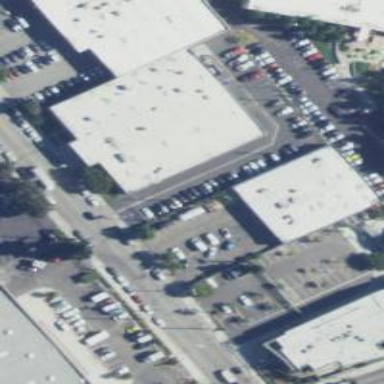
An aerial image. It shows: Commercial building.